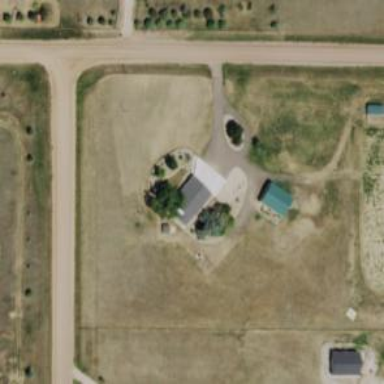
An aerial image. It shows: Driveway.